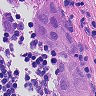
Metastatic tissue present: yes